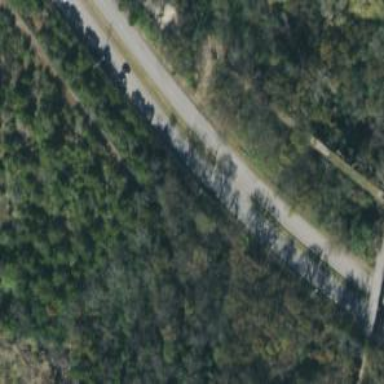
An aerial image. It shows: Secondary link road.